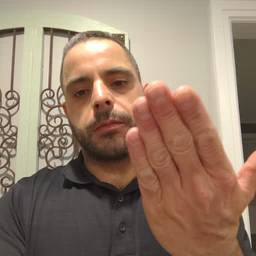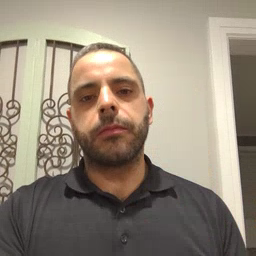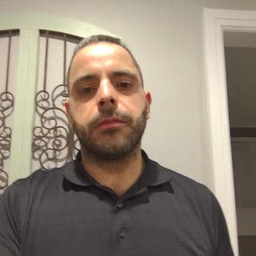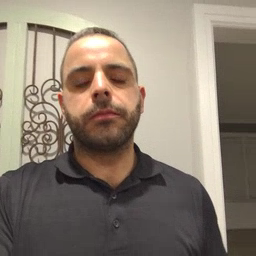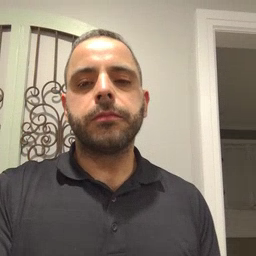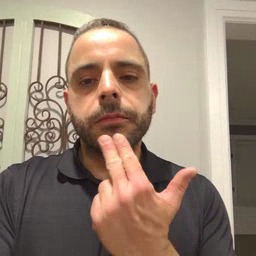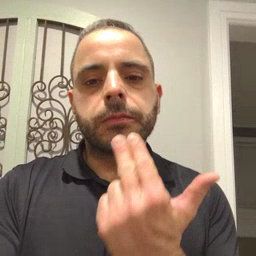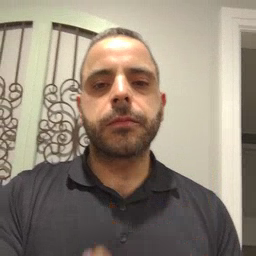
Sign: cute